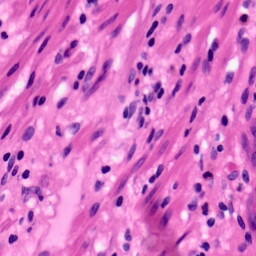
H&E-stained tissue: Pancreatic